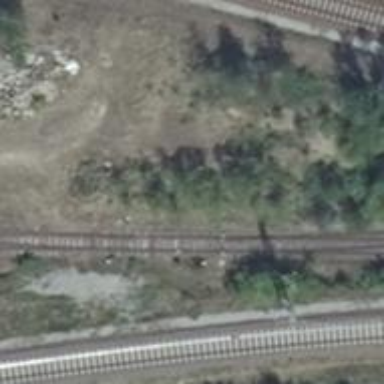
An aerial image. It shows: Railway switch.